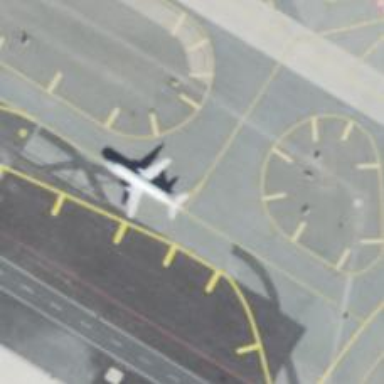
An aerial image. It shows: Image of taxiway at airport.